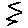
Label: zigzag